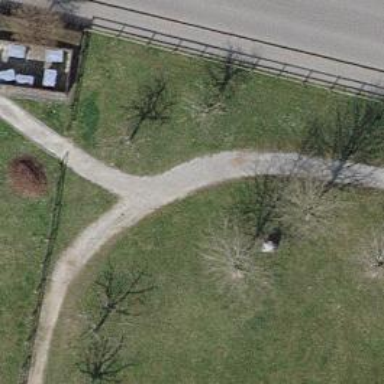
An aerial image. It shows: Footway with fine gravel surface.